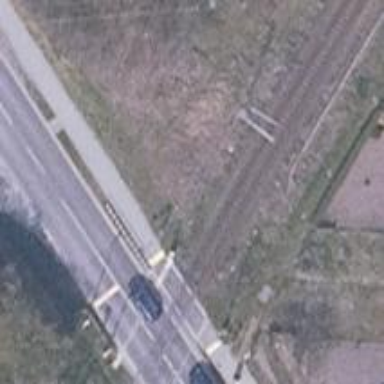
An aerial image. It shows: Railway signal.